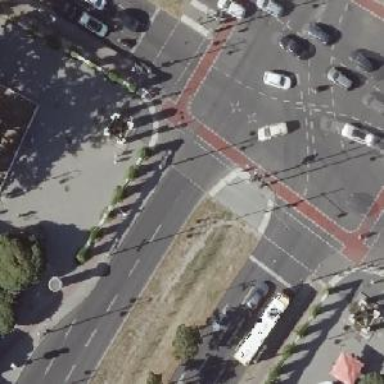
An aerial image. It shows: Secondary road with asphalt surface. There is cycle track on the right side of the road.